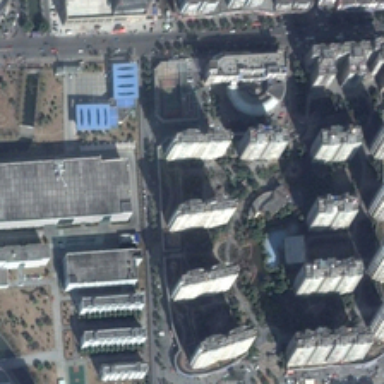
Many tall buildings and some green trees are in a commercial area .